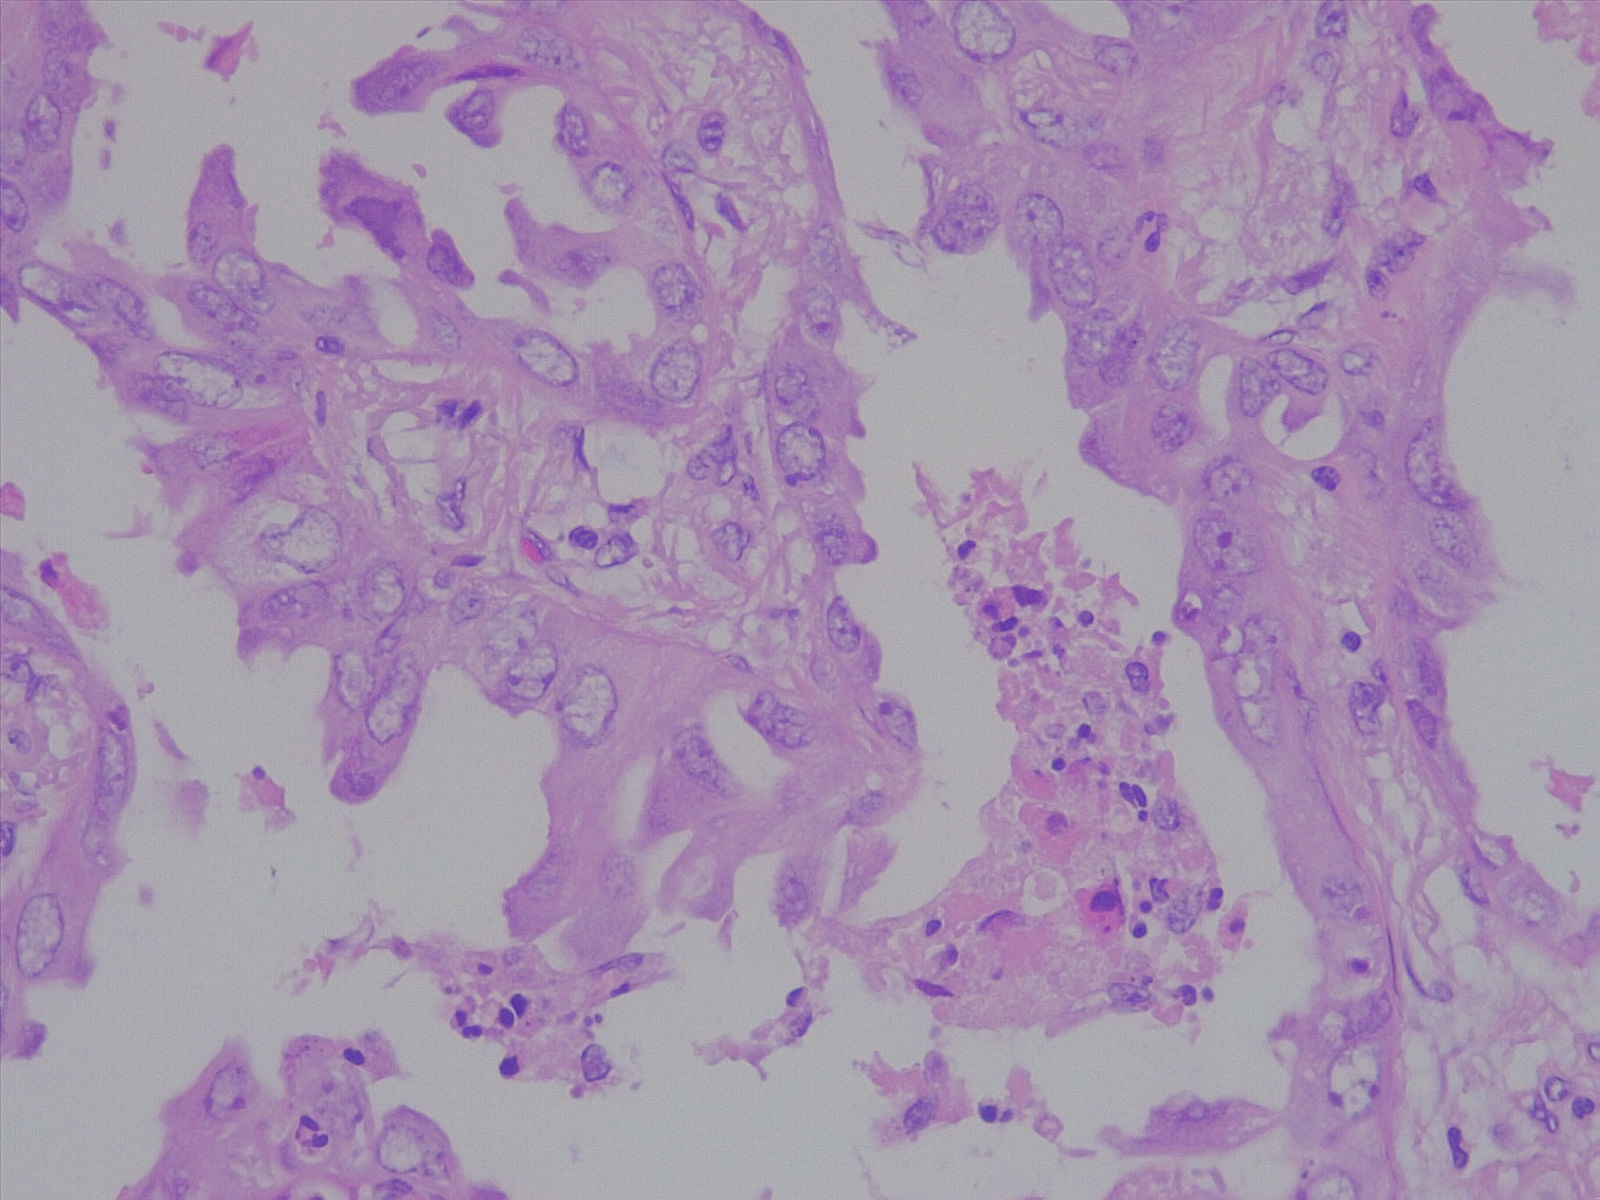
Label: lung adenocarcinoma, well differentiated